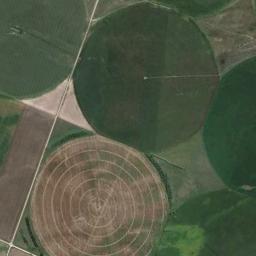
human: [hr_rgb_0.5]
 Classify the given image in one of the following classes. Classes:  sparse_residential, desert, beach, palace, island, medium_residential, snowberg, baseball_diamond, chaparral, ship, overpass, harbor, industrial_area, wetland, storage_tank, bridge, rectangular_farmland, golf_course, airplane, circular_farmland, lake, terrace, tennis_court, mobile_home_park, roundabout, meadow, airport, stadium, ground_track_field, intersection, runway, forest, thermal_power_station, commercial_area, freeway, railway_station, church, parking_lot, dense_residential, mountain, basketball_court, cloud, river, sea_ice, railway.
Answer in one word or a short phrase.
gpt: circular_farmland